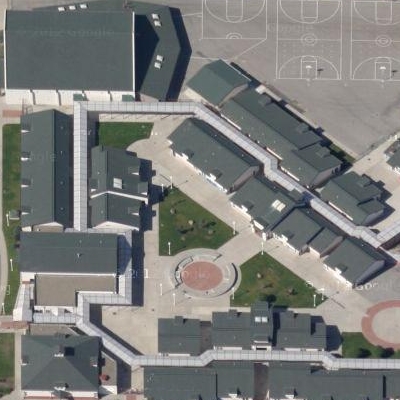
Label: fResident